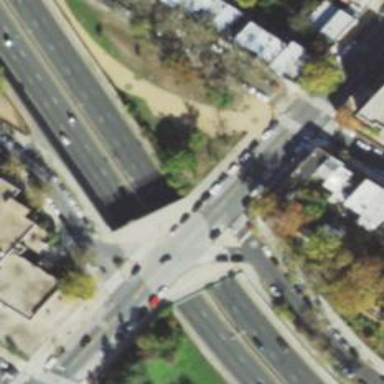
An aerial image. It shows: Marked footway on bridge with zebra crossing markings.